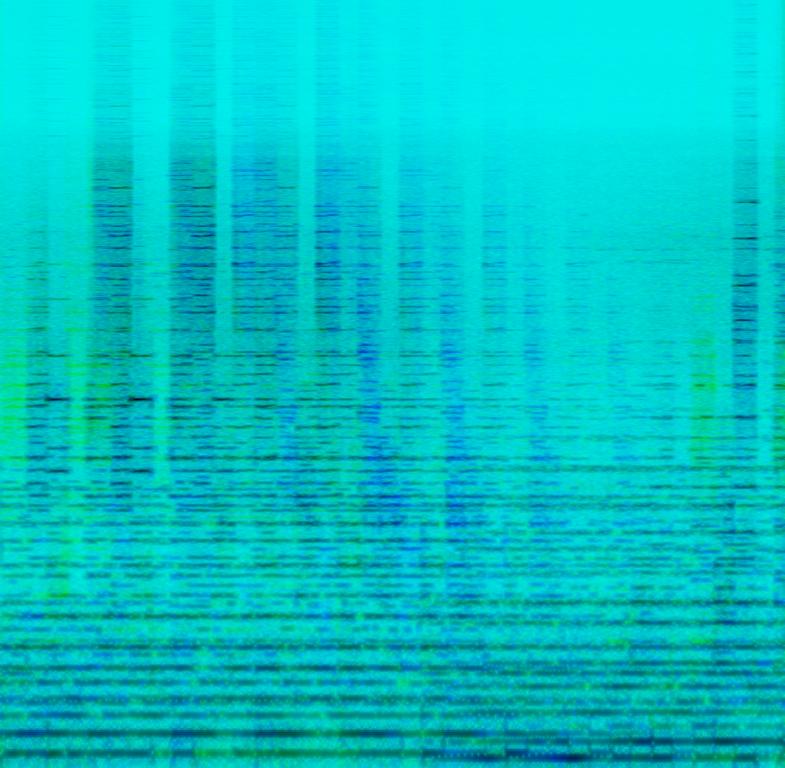
This music is instrumental. The tempo is medium with atmospheric synthesiser, soft keyboard harmony and subtle bass lines in the background. The music is progressive with a lot of digital sounds giving it a psychedelic,meditative, trippy, trance like vibe. This instrumental is Synth Rock/Progressive Rock.